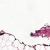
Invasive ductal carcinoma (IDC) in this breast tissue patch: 0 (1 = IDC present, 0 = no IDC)